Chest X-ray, PA view. Patient: 38 years old, sex F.
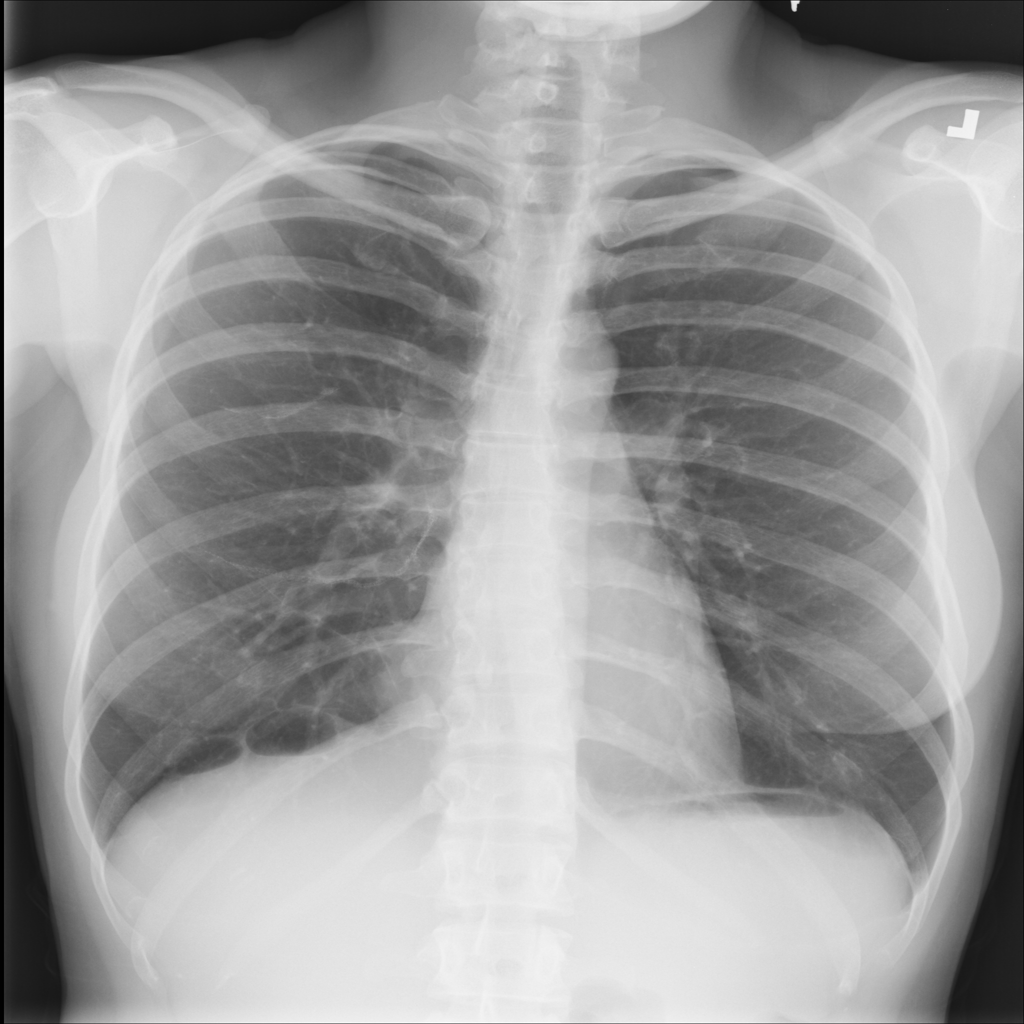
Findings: No Finding